Question: This is the code I use:
'''
import requests as r, sys as sus, bs4 as bs, webbrowser as wb
from selenium import webdriver as wd
dr = wd.Chrome()
b = r.get("https://uupdump.net/fetchupd.php?arch=amd64&ring=wif&build=latest").text
s = bs.BeautifulSoup(b, features="html.parser")
if "/selectlang.php?id=" in b:
l = b.split("/selectlang.php?id=")[1].split('"')[0]
u = f"https://uupdump.net/download.php?id={l}&pack=es-es&edition=professional"
print(u)
b = r.get(u).text
s = bs.BeautifulSoup(b, features="html.parser")
print(s)
dr.get(u)
b = dr.find_element_by_class_name('ui fluid right labeled icon primary button')
'''
And this is the error:
'''
uupdump.py:17: DeprecationWarning: find_element_by_* commands are deprecated. Please use find_element() instead
b = dr.find_element_by_class_name('ui fluid right labeled icon primary button')
Traceback (most recent call last):
File "C:\Users\Aritz\Downloads\thign\uupdump.py", line 17, in <module>
b = dr.find_element_by_class_name('ui fluid right labeled icon primary button')
File "C:\Users\Aritz\AppData\Roaming\Python\Python310\site-packages\selenium\webdriver\remote\webdriver.py", line 760, in find_element_by_class_name
return self.find_element(by=By.CLASS_NAME, value=name)
File "C:\Users\Aritz\AppData\Roaming\Python\Python310\site-packages\selenium\webdriver\remote\webdriver.py", line 1244, in find_element
return self.execute(Command.FIND_ELEMENT, {
File "C:\Users\Aritz\AppData\Roaming\Python\Python310\site-packages\selenium\webdriver\remote\webdriver.py", line 424, in execute
self.error_handler.check_response(response)
File "C:\Users\Aritz\AppData\Roaming\Python\Python310\site-packages\selenium\webdriver\remote\errorhandler.py", line 247, in check_response
raise exception_class(message, screen, stacktrace)
selenium.common.exceptions.NoSuchElementException: Message: no such element: Unable to locate element: {"method":"css selector","selector":".ui fluid right labeled icon primary button"}
'''
I want to use Selenium to find a button by its class name from 'uupdump.net', to download the latest version zip file.
Screenshot:

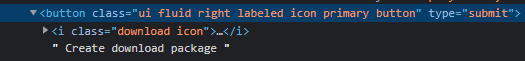
Answer: As per the HTML:

To identify the element with text as you can use either of the following <URL>:
- Using :'''
b = dr.find_element(By.XPATH, "//button[@class='ui fluid right labeled icon primary button' and contains(., 'Create download package')]")
'''
Ideally to click on the element you need to induce <URL>:
- Using :'''
b = WebDriverWait(dr, 20).until(EC.element_to_be_clickable((By.XPATH, "//button[@class='ui fluid right labeled icon primary button' and contains(., 'Create download package')]")))
'''
- : You have to add the following imports :'''
from selenium.webdriver.support.ui import WebDriverWait
from selenium.webdriver.common.by import By
from selenium.webdriver.support import expected_conditions as EC
'''